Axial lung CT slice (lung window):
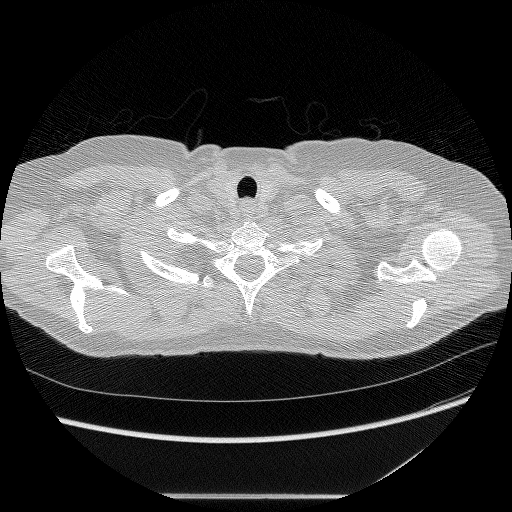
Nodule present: no